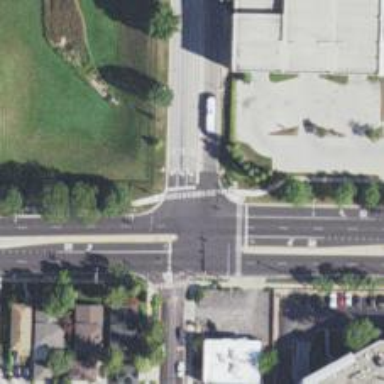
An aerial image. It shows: Footway with crossing lines.